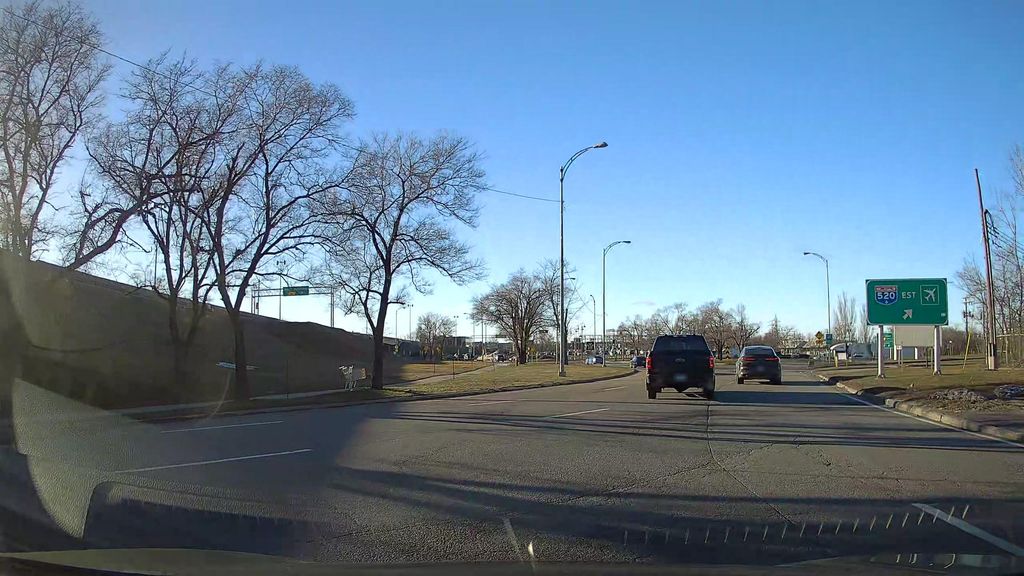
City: montreal